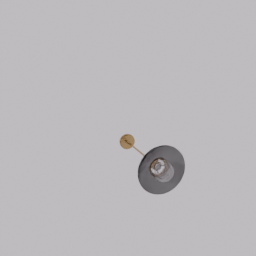
Label: lighting